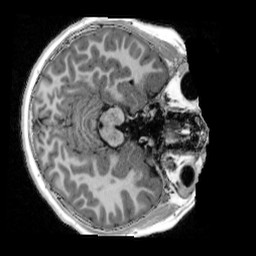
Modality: UNIT1_denoised
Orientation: axial
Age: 9
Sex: male
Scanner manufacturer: siemens
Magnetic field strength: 3 T
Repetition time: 4 s
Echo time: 0.00303 s